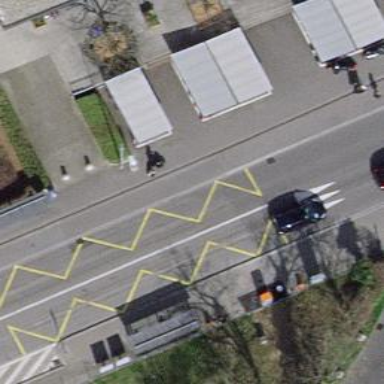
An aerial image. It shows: Asphalt sidewalk with platform for public transport. The platform has shelter.